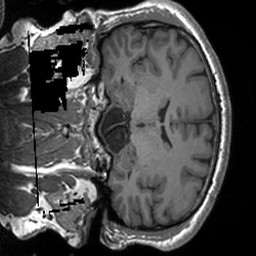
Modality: T1w
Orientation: coronal
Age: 25
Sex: male
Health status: healthy
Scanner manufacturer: siemens
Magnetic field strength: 3 T
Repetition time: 1.9 s
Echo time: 0.00252 s